Question: I have a bit of a weird problem I can't seem to fix. I am using the AJAX Control Toolkit's on some of my pages. Despite the information I've found via the web I can't seem to get it working with a regular 'ScriptManager' control, it works with a 'ToolkitScriptManager'. However I've noticed that when the page loads it adds some 84 script files for every possible control script provided by the toolkit:

Is this the expected behaviour, and can I turn it off? I only need it to load the relevant scripts to handle the calendar extender.
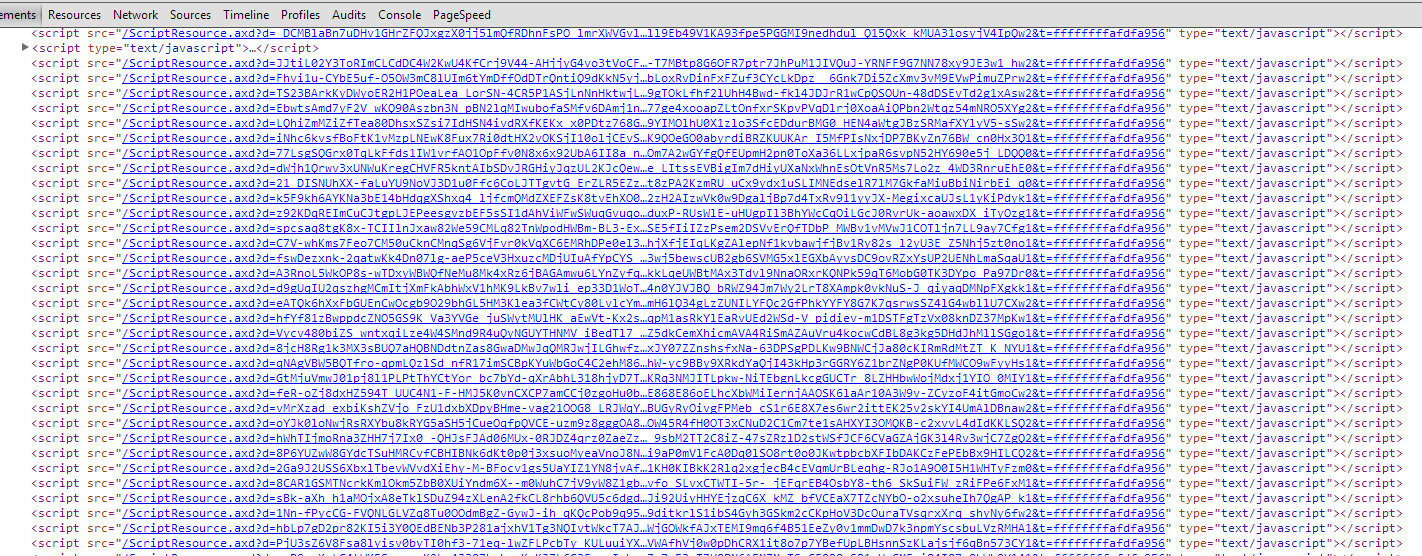
Answer: In current version of ACT you can group extenders in bundle and specify which bundles you need to include.
Add 'AjaxControlToolkit.config' file to project like here <URL>, add new controlBundle entry to this file for CalendarExtender like this:
'''
<controlBundle name="Calendar">
<control name="CalendarExtender"></control>
</controlBundle>
'''
and specify this bundle in ToolkitScriptmanager control:
'''
<ajaxToolkit:ToolkitScriptManager runat="server" CombineScripts="true"
ScriptMode="Release" >
<ControlBundles>
<ajaxToolkit:ControlBundle Name="Calendar" />
</ControlBundles>
</ajaxToolkit:ToolkitScriptManager>
'''